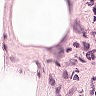
Metastatic tissue present: no